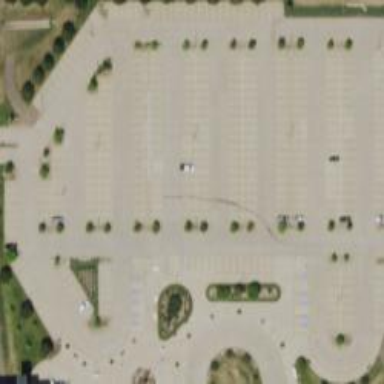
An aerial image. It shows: Paved parking area with Park & Ride facilities.